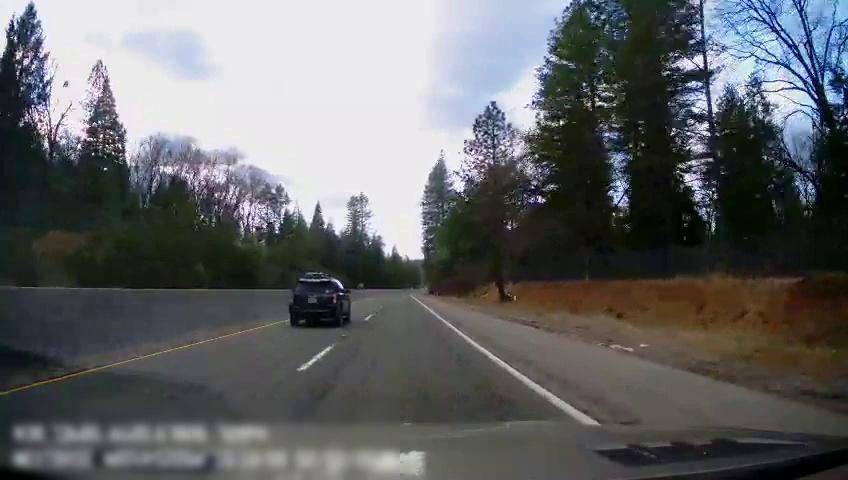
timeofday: Day
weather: Cloudy
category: Drivable Space
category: Vehicles | SUV
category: Lanes | Alternate Lane
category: Lanes | Current Lane
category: Lanes | Current Lane